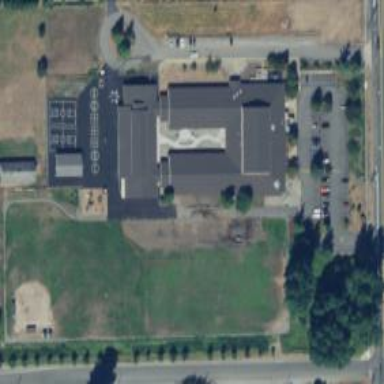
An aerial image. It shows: School.